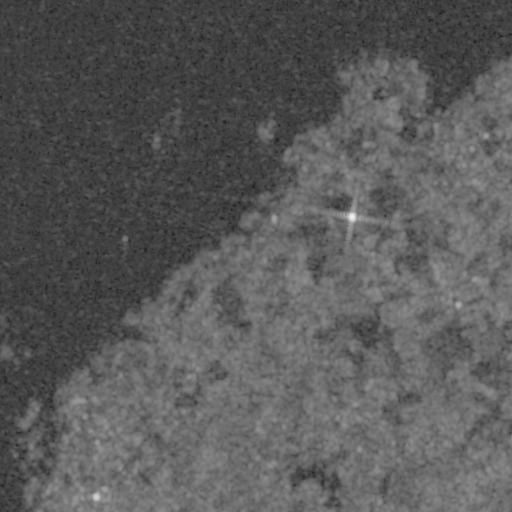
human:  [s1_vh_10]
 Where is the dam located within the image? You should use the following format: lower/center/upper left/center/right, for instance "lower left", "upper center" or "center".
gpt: The dam is located in the lower left of the image.
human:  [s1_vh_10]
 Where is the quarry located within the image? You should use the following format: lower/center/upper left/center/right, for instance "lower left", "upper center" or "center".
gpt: There is no quarry in the image.

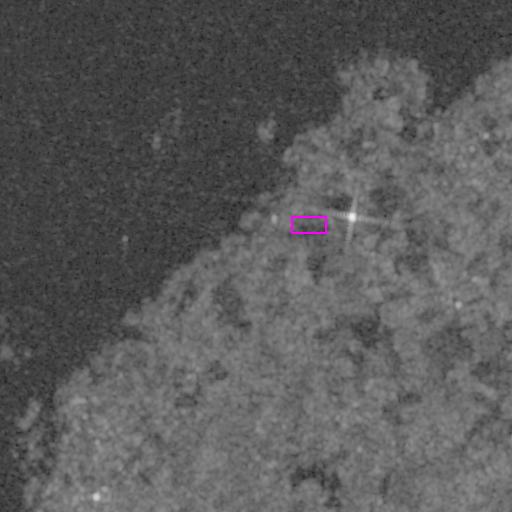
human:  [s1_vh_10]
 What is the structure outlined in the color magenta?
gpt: The structure outlined in magenta is a crop field.
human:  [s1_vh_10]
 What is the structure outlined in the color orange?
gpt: There is no orange outline.